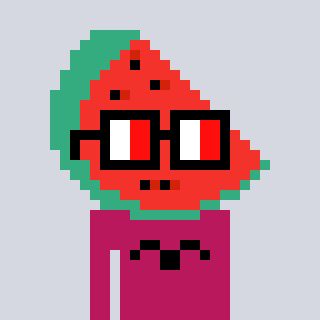
a pixel art character with square glasses with black frames and red eyes, a watermelon-shaped head and a darkpink-colored body on a cool background